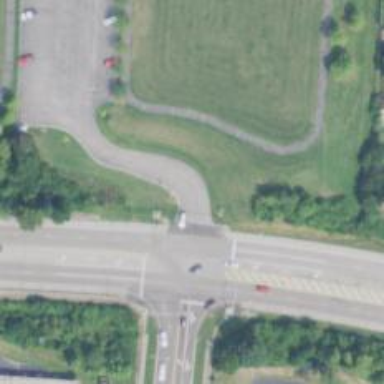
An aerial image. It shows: Service road.